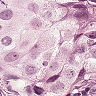
Metastatic tissue present: yes